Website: lowes
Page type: newsletter-management
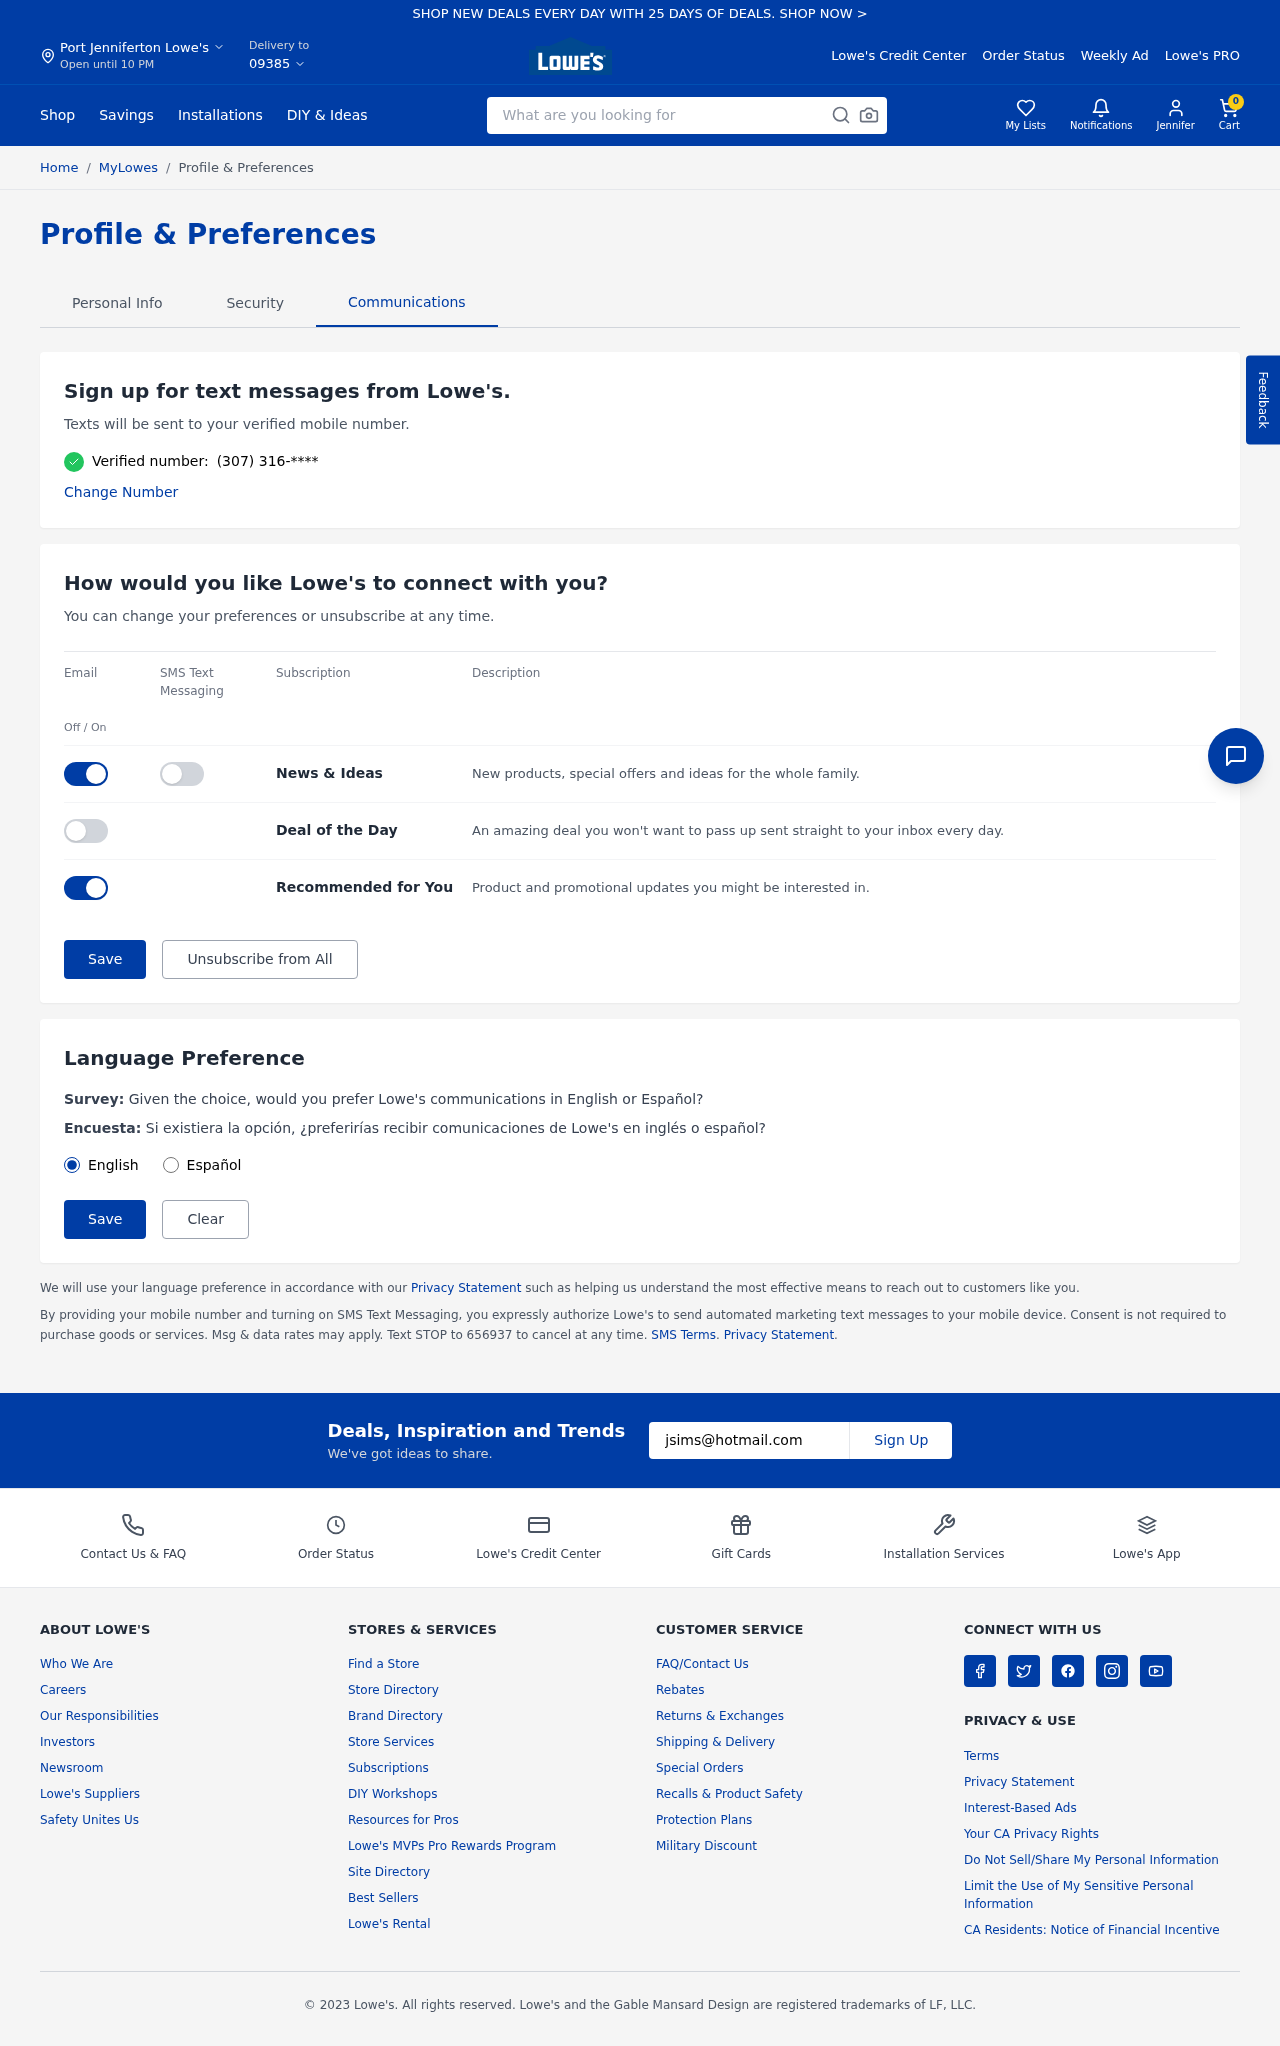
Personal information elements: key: PII_CITY
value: Port Jenniferton
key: PII_EMAIL
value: jsims@hotmail.com
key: PII_FIRSTNAME
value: Jennifer
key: PII_POSTCODE
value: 09385
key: PII_PHONE
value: (307) 316
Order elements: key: ORDER_NUM_ITEMS
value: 0
Search elements: key: HEADER_SEARCH
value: What are you looking for